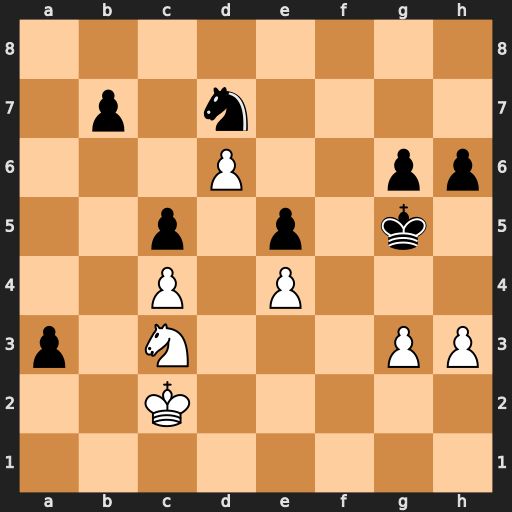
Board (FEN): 8/1p1n4/3P2pp/2p1p1k1/2P1P3/p1N3PP/2K5/8
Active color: w
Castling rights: -
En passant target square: -
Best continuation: Nd5 a2 Kb2 a1=R Kxa1